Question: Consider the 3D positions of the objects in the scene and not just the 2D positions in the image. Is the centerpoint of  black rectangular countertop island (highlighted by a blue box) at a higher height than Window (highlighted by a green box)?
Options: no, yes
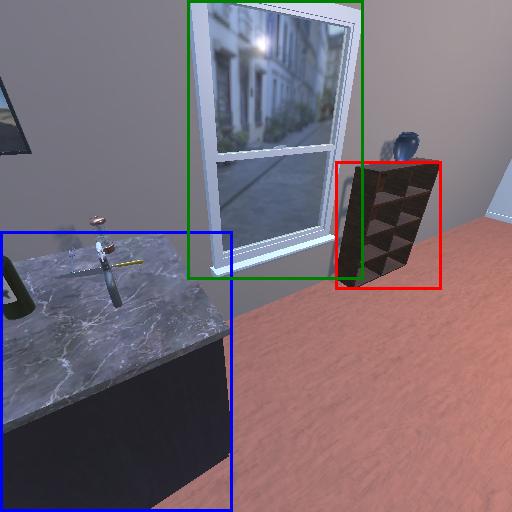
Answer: no